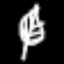
Label: leaf